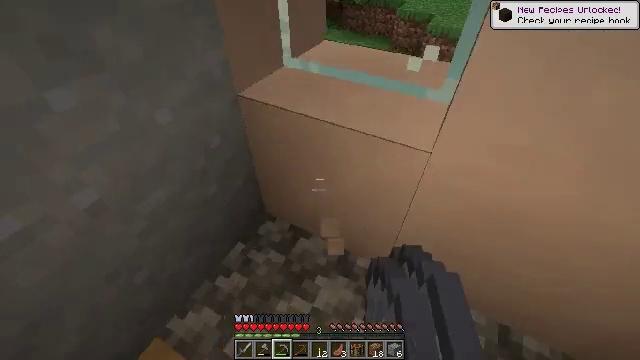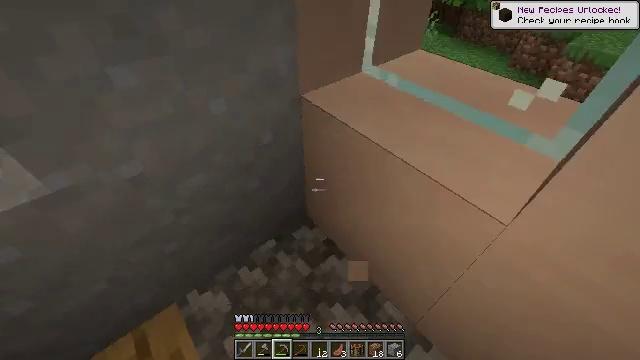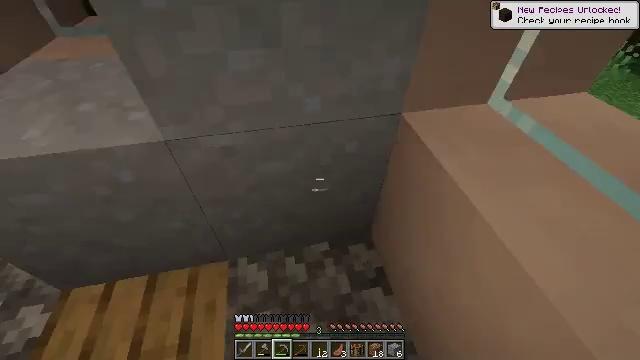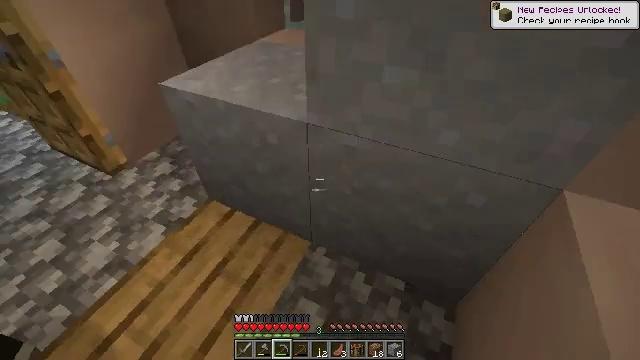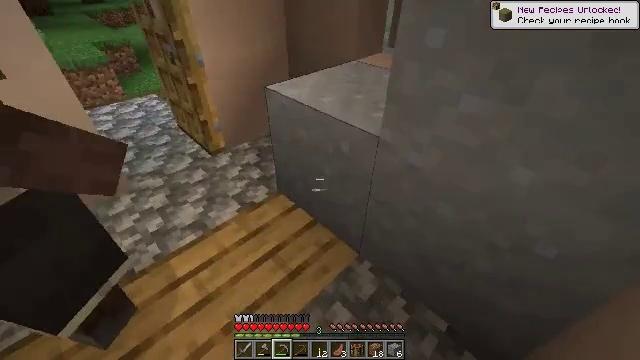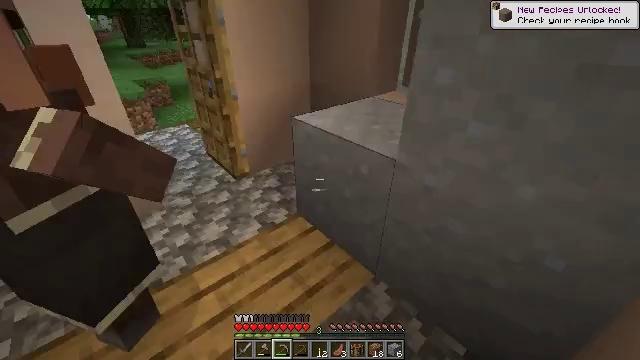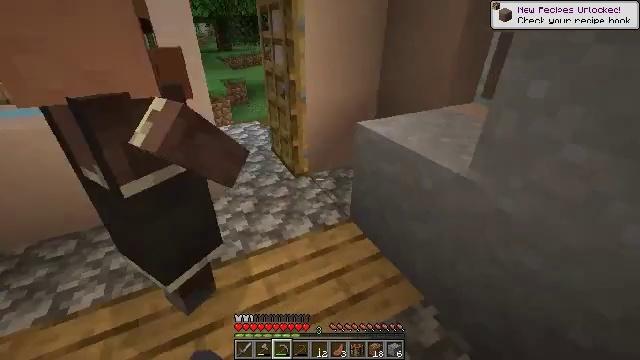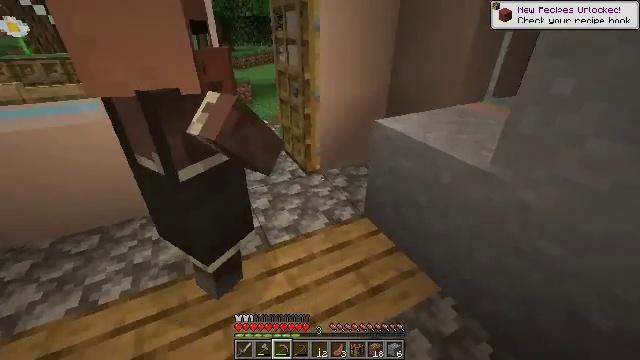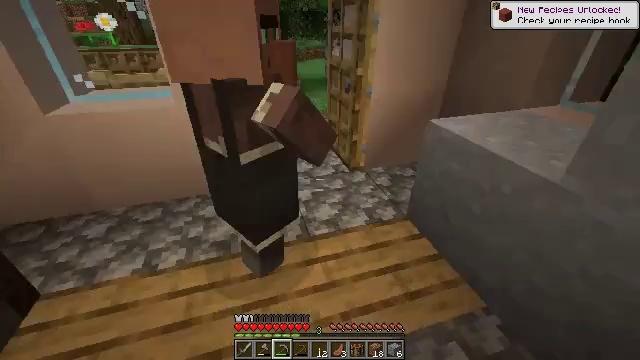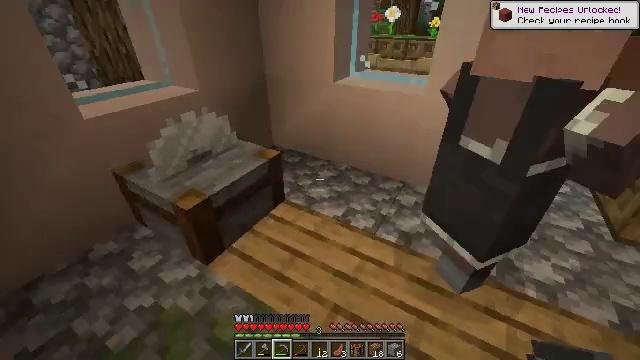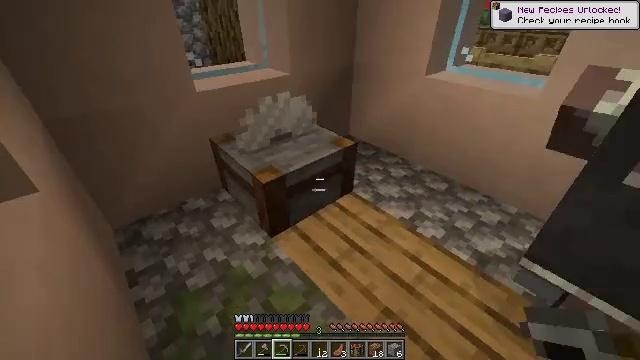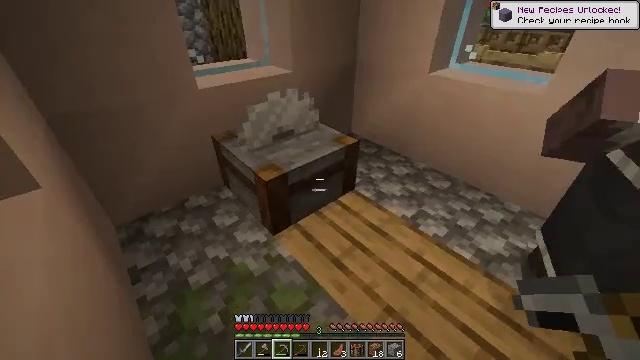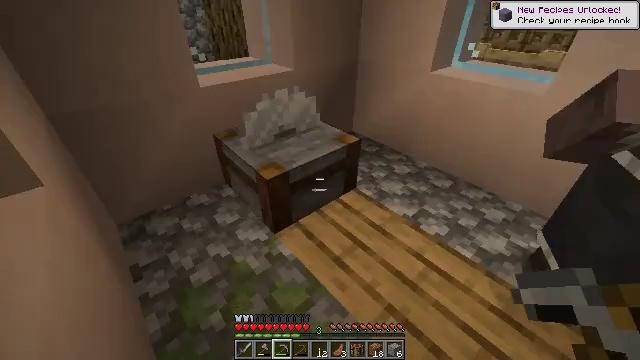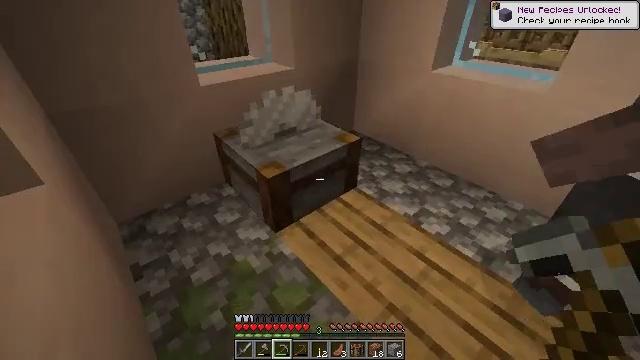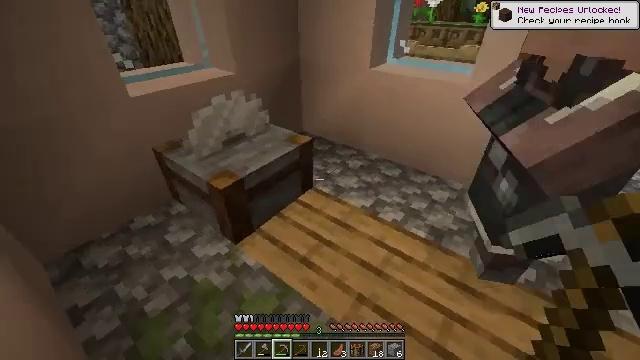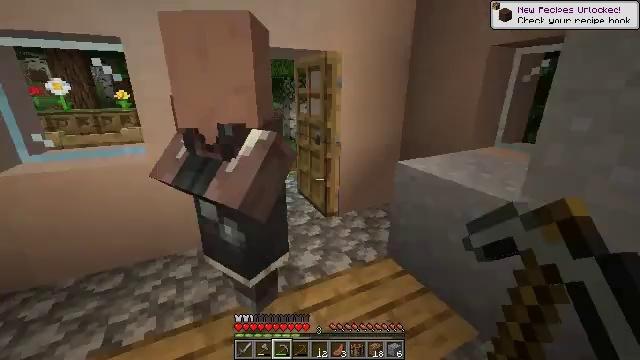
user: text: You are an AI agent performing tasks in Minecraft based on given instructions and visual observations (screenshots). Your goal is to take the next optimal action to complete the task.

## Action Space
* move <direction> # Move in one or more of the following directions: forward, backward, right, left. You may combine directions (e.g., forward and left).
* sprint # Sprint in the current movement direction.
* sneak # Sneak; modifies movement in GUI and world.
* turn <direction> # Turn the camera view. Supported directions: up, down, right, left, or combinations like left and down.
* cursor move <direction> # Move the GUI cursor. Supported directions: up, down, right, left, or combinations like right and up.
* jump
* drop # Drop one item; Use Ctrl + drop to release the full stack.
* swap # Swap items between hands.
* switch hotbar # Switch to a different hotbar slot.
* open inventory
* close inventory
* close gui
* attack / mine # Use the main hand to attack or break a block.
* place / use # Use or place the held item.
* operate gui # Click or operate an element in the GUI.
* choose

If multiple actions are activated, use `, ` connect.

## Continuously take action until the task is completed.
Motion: motion action
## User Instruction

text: Gather clay blocks.
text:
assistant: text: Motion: move forward, turn left
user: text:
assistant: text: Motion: turn left
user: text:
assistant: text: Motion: move back, turn left and up
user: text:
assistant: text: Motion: move back, turn left and up
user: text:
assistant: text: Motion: move back, turn left and up
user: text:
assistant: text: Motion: move back, turn left and up
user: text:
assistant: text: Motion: move back
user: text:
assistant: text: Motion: move back, turn left
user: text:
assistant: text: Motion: turn left and down
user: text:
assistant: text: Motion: turn left and down
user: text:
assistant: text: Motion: no_op
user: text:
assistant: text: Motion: no_op
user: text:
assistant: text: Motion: no_op
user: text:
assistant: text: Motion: turn right
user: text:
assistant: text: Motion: turn right and up
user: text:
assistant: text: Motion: turn right and up
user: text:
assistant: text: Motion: turn right and up
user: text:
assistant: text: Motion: turn up
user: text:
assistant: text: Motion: turn up
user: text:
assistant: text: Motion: turn right and up
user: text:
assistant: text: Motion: attack / mine
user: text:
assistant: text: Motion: attack / mine
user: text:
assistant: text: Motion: attack / mine
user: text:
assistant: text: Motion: attack / mine
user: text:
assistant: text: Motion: attack / mine
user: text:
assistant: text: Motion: attack / mine
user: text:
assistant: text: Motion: attack / mine
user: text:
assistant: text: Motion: turn down, attack / mine
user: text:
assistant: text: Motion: attack / mine
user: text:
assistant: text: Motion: attack / mine